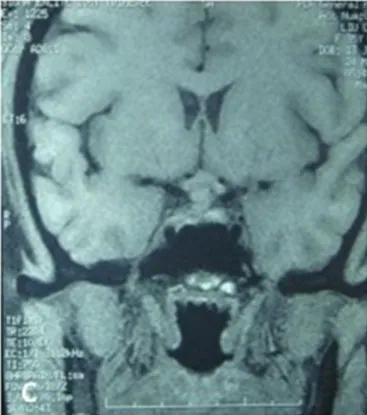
The MRI of the brain and the pituitary. (A,C) No significant expansion of the sella, irregular cystic-solid mixed mass in the hypothalamus region, solid part presented iso-signal, the boundaries between the lesion and pituitary stalk, pituitary are not clear, the optic chiasm was compressed.
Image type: radiology (mri)